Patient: sex M, age 52
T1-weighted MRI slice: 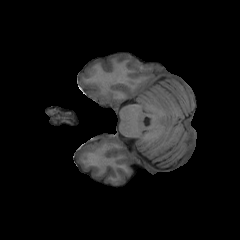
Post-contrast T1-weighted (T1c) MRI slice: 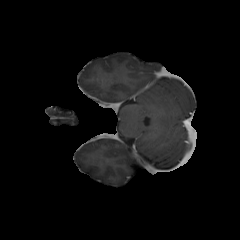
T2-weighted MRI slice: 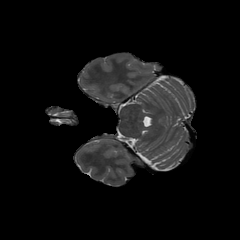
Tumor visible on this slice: no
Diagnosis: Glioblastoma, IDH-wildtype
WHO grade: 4